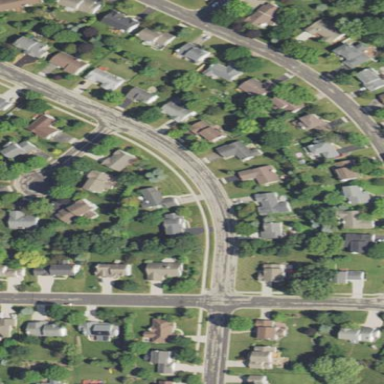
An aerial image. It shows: Residential neighbourhood.